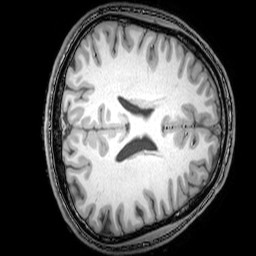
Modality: T1w
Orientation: axial
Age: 26
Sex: male
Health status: healthy
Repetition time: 0.081 s
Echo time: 0.037 s